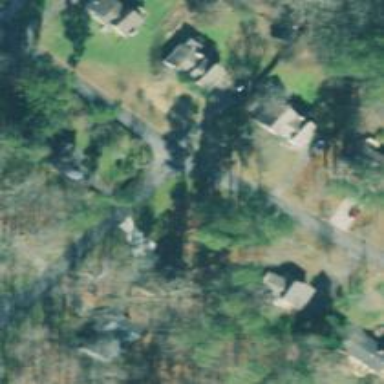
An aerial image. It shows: Neighborhood.